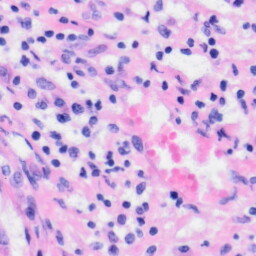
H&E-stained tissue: Liver